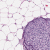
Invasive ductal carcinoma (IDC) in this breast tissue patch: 1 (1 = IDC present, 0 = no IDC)